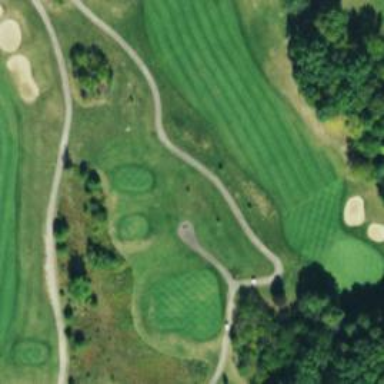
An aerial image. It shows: View of golf hole.